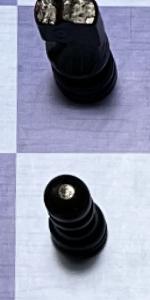
Label: Pawn_Black